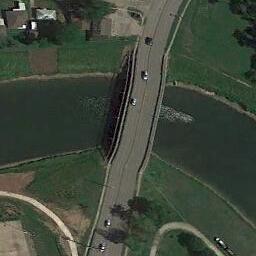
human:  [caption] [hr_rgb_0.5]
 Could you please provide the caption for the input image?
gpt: There is a white sign on the bridge .

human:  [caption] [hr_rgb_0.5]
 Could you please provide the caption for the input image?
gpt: There is a bridge over the river with many cars on it next to the grass .

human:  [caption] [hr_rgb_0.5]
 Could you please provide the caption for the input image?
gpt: A bridge built alive on a dark green river and the flood bed of the river while some buildings on one side of the river .

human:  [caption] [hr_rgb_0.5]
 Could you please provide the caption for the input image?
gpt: A bridge connects the land on both sides of the deep green river  There are many residential areas and green farmland on the land .

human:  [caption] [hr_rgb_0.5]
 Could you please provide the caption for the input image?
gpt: There are many cars on the bridge .